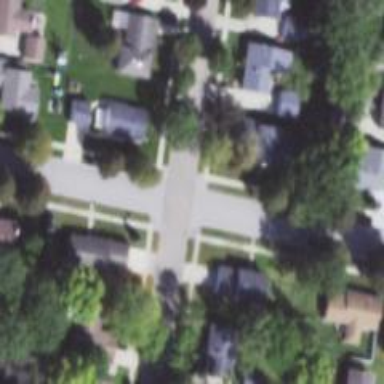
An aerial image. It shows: Residential road with asphalt surface and separate sidewalk.